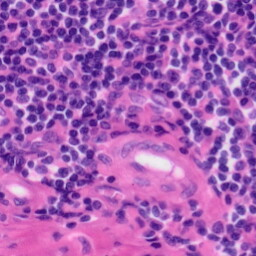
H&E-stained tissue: Tonsil